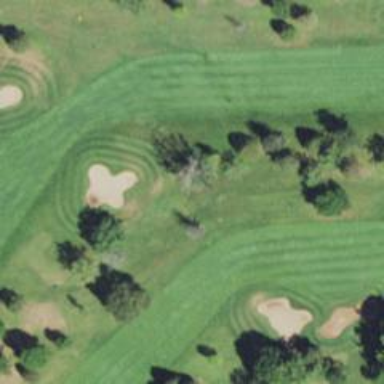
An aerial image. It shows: Grassy golf fairway.